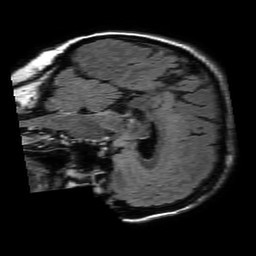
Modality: FLAIR
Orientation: sagittal
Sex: female
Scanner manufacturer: philips
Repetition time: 11 s
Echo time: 0.125 s